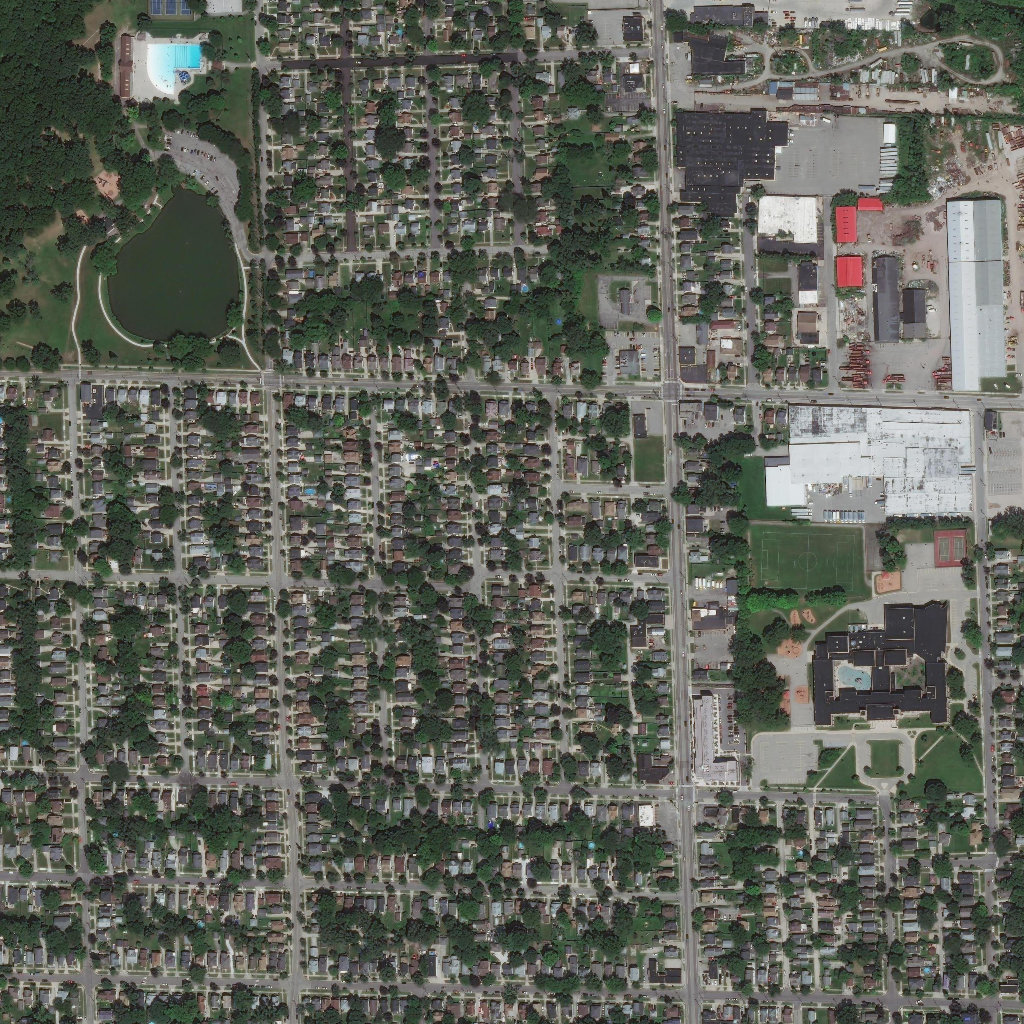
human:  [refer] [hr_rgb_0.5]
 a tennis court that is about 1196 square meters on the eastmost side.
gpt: <box>[[91, 51, 94, 55, 0]]</box>